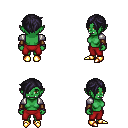
a pixel art fantasy rpg character, female body template, orc, green skin, steel arm armor, red pants, raven pixie cut hairstyle, cloth bracers, gold boots, four views (front, back, left, right), 2x2 character sprite sheet, small pixel art, hard edges, no anti-aliasing